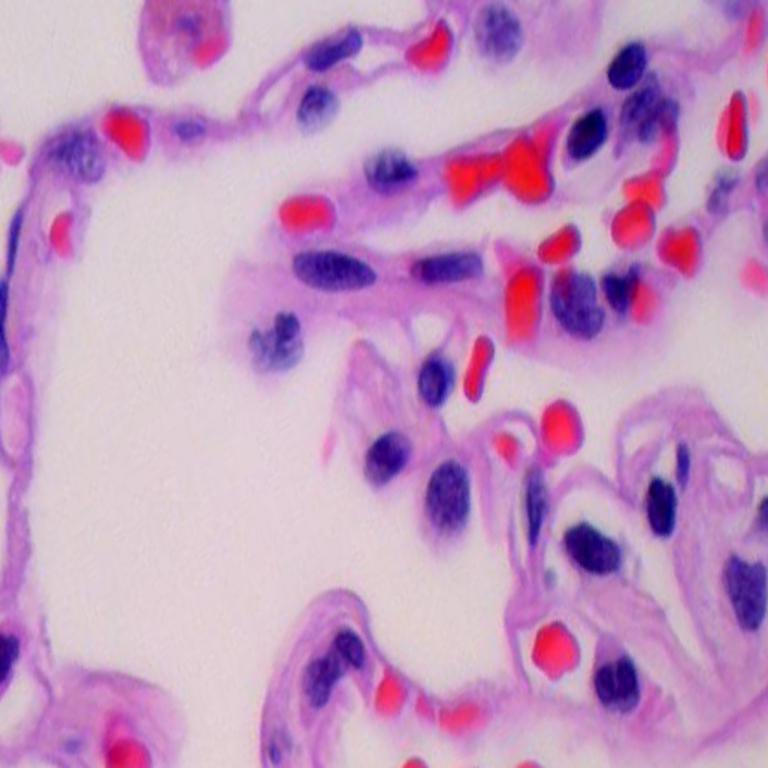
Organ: lung
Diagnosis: benign